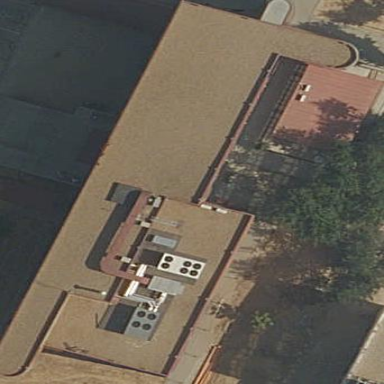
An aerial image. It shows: Building.